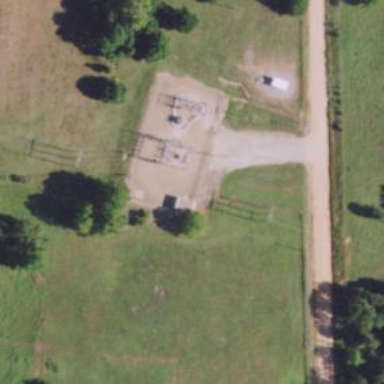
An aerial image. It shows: Outdoor distribution level power substation.